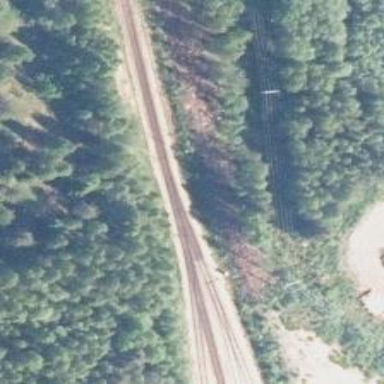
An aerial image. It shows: Rail track of class B1.